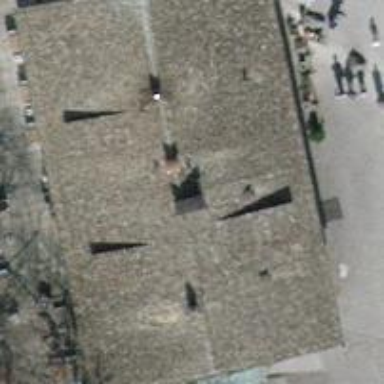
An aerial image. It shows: Restaurant.